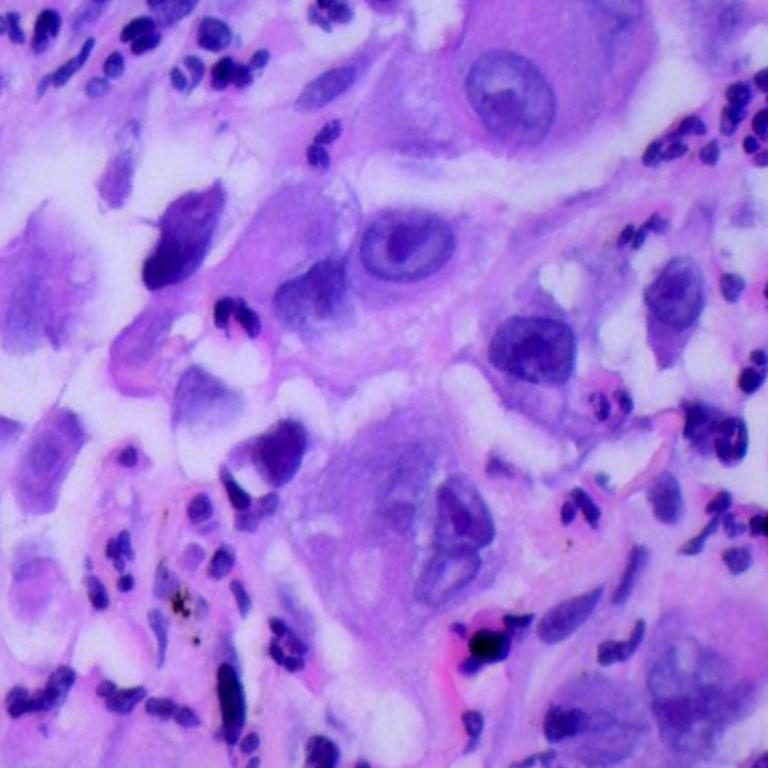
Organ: lung
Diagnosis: adenocarcinomas